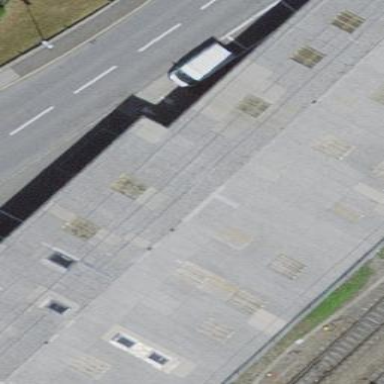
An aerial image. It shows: Building.